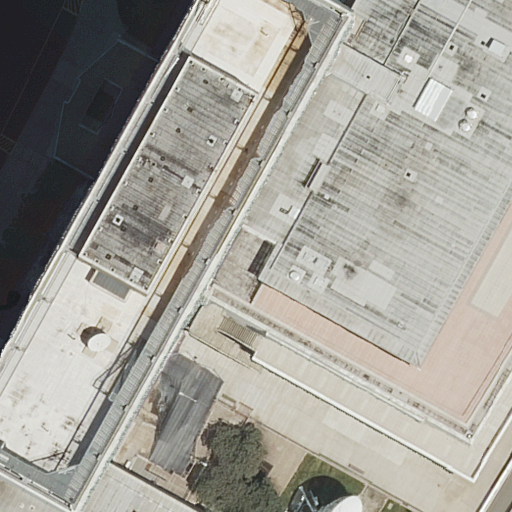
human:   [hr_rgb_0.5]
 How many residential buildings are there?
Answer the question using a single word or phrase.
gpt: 2

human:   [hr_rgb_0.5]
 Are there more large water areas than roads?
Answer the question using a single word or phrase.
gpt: no

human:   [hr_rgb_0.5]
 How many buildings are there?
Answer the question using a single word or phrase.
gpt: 3

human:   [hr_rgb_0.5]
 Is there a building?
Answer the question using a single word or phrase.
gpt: yes

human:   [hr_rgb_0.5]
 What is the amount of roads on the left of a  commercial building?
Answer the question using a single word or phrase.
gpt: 0

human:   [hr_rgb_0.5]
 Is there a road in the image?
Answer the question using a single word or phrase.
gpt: yes

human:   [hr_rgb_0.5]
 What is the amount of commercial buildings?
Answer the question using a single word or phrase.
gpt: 0

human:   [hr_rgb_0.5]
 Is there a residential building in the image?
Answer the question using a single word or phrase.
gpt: yes

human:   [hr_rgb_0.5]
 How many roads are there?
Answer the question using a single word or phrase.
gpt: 7

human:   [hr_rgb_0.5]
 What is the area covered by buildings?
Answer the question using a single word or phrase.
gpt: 2531m2

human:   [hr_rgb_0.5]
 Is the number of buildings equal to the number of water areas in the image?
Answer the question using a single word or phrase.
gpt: no

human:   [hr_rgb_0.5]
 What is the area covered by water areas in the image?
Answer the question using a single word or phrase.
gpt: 0m2

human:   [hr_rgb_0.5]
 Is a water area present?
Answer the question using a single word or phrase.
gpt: yes

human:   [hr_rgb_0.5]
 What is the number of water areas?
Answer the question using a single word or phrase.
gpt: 1

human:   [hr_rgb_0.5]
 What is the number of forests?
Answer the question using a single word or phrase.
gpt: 0

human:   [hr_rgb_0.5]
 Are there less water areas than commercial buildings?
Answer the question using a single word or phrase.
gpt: no

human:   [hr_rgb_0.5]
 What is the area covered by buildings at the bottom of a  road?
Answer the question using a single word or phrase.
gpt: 2529m2

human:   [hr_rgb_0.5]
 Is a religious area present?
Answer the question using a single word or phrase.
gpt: no

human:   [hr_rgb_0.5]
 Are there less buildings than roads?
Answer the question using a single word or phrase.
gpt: yes

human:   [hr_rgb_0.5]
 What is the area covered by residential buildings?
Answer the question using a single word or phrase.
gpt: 2529m2

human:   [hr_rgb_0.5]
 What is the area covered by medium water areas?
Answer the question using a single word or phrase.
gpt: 0m2

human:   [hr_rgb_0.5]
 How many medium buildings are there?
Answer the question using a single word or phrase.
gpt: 0

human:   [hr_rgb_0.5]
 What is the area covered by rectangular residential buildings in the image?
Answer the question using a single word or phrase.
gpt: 1m2

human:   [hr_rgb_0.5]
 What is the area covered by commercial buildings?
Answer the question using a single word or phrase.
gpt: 0m2

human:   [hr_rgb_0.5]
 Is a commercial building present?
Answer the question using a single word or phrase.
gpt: no

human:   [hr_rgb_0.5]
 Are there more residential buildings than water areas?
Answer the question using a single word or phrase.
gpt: yes

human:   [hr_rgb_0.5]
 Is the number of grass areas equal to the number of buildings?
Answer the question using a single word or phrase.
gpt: no

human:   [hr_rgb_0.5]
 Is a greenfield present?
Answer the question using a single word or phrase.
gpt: no

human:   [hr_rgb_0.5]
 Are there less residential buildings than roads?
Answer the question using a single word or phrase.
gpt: yes

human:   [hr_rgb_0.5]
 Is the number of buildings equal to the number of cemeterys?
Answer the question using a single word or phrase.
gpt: no

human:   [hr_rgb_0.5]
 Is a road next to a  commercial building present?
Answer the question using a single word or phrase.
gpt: no

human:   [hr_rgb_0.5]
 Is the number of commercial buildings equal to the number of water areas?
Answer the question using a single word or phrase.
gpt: no

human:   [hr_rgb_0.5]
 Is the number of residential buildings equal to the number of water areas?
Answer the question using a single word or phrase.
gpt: no

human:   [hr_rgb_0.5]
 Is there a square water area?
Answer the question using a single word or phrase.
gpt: no

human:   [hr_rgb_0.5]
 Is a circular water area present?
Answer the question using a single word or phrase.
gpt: no

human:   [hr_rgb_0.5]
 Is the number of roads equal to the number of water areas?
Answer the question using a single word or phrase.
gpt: no

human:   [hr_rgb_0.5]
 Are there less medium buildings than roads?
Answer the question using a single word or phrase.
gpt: yes

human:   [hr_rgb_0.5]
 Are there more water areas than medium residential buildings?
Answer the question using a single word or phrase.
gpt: yes

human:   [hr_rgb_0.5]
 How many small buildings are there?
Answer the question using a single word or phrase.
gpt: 2

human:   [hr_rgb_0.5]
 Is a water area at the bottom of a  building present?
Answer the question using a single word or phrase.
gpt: no

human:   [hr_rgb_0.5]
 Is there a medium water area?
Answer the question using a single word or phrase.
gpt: no

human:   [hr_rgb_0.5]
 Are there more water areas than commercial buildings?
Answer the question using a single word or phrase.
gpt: yes

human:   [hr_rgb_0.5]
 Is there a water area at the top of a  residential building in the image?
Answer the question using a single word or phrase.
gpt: yes

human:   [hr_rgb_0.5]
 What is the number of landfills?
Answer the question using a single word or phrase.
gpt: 0

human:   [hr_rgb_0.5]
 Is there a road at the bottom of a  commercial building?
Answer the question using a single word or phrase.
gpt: no

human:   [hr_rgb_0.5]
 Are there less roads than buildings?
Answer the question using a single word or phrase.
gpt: no

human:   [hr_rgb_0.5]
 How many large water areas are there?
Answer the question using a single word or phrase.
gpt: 0

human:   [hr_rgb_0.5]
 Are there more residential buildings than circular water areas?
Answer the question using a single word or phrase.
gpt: yes

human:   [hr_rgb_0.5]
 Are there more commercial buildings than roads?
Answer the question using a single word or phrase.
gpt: no

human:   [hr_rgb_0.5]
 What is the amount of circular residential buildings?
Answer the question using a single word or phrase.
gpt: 0

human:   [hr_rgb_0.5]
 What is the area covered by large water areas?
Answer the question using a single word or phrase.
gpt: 0m2

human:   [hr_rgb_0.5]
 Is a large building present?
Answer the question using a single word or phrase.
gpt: yes

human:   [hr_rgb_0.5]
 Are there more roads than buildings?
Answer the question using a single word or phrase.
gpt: yes

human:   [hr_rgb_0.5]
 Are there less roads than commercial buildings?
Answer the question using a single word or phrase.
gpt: no

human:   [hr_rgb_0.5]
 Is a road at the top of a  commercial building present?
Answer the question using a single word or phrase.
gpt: no

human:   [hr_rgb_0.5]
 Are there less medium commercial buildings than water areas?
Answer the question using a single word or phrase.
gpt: yes

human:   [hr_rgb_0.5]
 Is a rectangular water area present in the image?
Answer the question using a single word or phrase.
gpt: yes

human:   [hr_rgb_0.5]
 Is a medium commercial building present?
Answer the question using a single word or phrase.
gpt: no

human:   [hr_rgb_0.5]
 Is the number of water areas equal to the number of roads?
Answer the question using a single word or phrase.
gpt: no

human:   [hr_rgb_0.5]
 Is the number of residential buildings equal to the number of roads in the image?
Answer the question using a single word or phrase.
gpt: no

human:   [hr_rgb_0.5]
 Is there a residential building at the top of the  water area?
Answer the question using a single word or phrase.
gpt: no

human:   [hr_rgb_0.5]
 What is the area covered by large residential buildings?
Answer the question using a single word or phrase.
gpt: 2527m2

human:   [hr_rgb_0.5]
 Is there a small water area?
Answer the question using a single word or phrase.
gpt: yes

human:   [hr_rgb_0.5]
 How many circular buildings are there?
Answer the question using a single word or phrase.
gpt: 0